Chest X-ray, PA view. Patient: 22 years old, sex F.
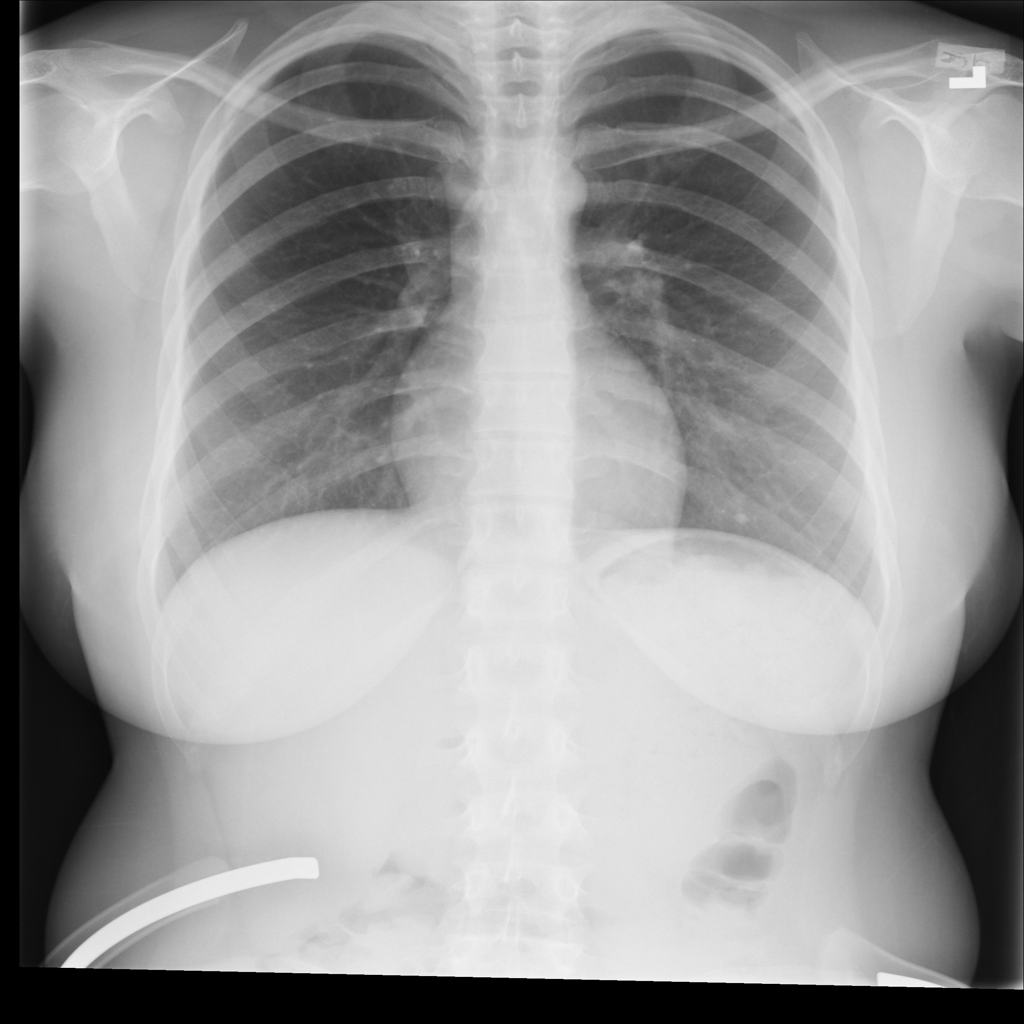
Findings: No Finding